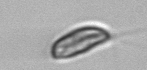
Label: Chrysochromulina